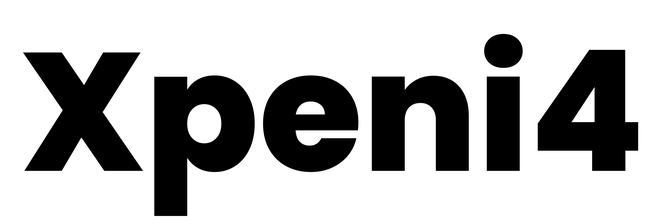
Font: Poppins-ExtraBold